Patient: sex M, age 75
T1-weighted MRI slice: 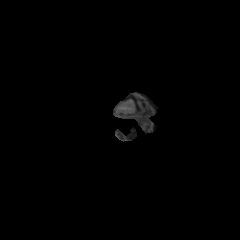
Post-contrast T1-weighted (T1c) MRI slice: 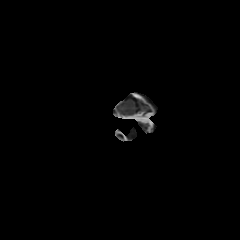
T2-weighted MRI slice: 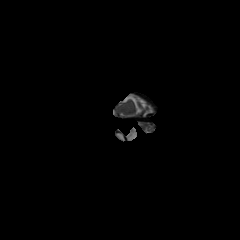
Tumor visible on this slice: no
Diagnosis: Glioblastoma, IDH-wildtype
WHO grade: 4